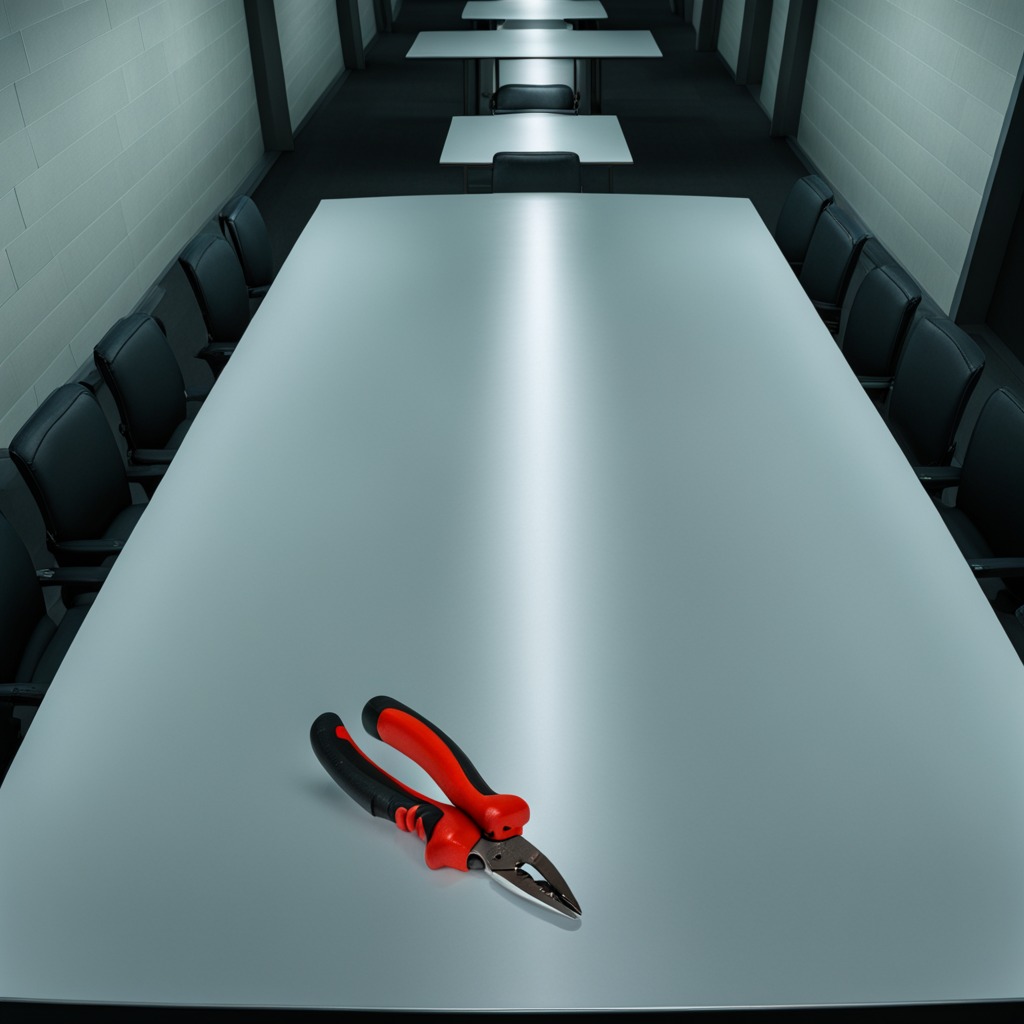
A plier is lying on a clean empty table in a railway signal maintenance room lit by harsh overhead fluorescents.